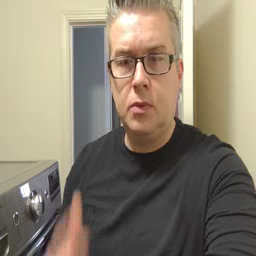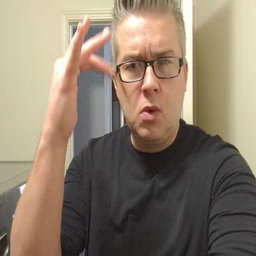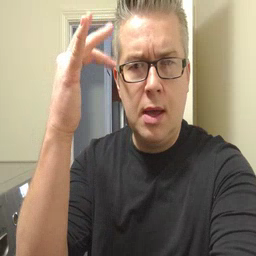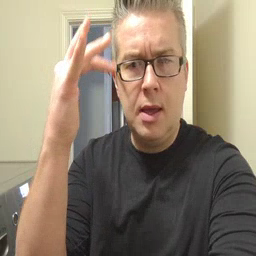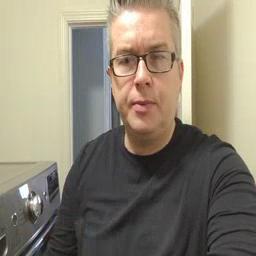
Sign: why